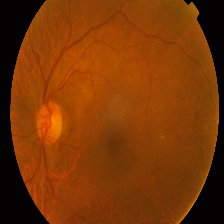
Diabetic retinopathy grade: Proliferative DR